Question: I have Linux Host and WordPress based weblog. I create post and add my images and then publish my post.
Everything is okay and when I see my post by direct link there is no problem and I can see my images inside post.
My problem is when I open direct link of an image (like: <URL>.
any suggestion would be appreciated. Thanks

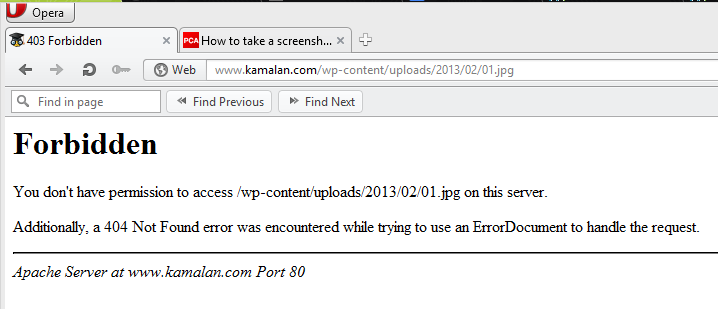
Answer: Finally after 6 hours I found the solution.
To those people who have same problem the solutionis:
I assume you have Linux host.
- '/public_html''.htaccess'- 'RewriteRule .*.(jpg|jpeg|gif|png|bmp)$ - [F,NC]'-